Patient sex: M
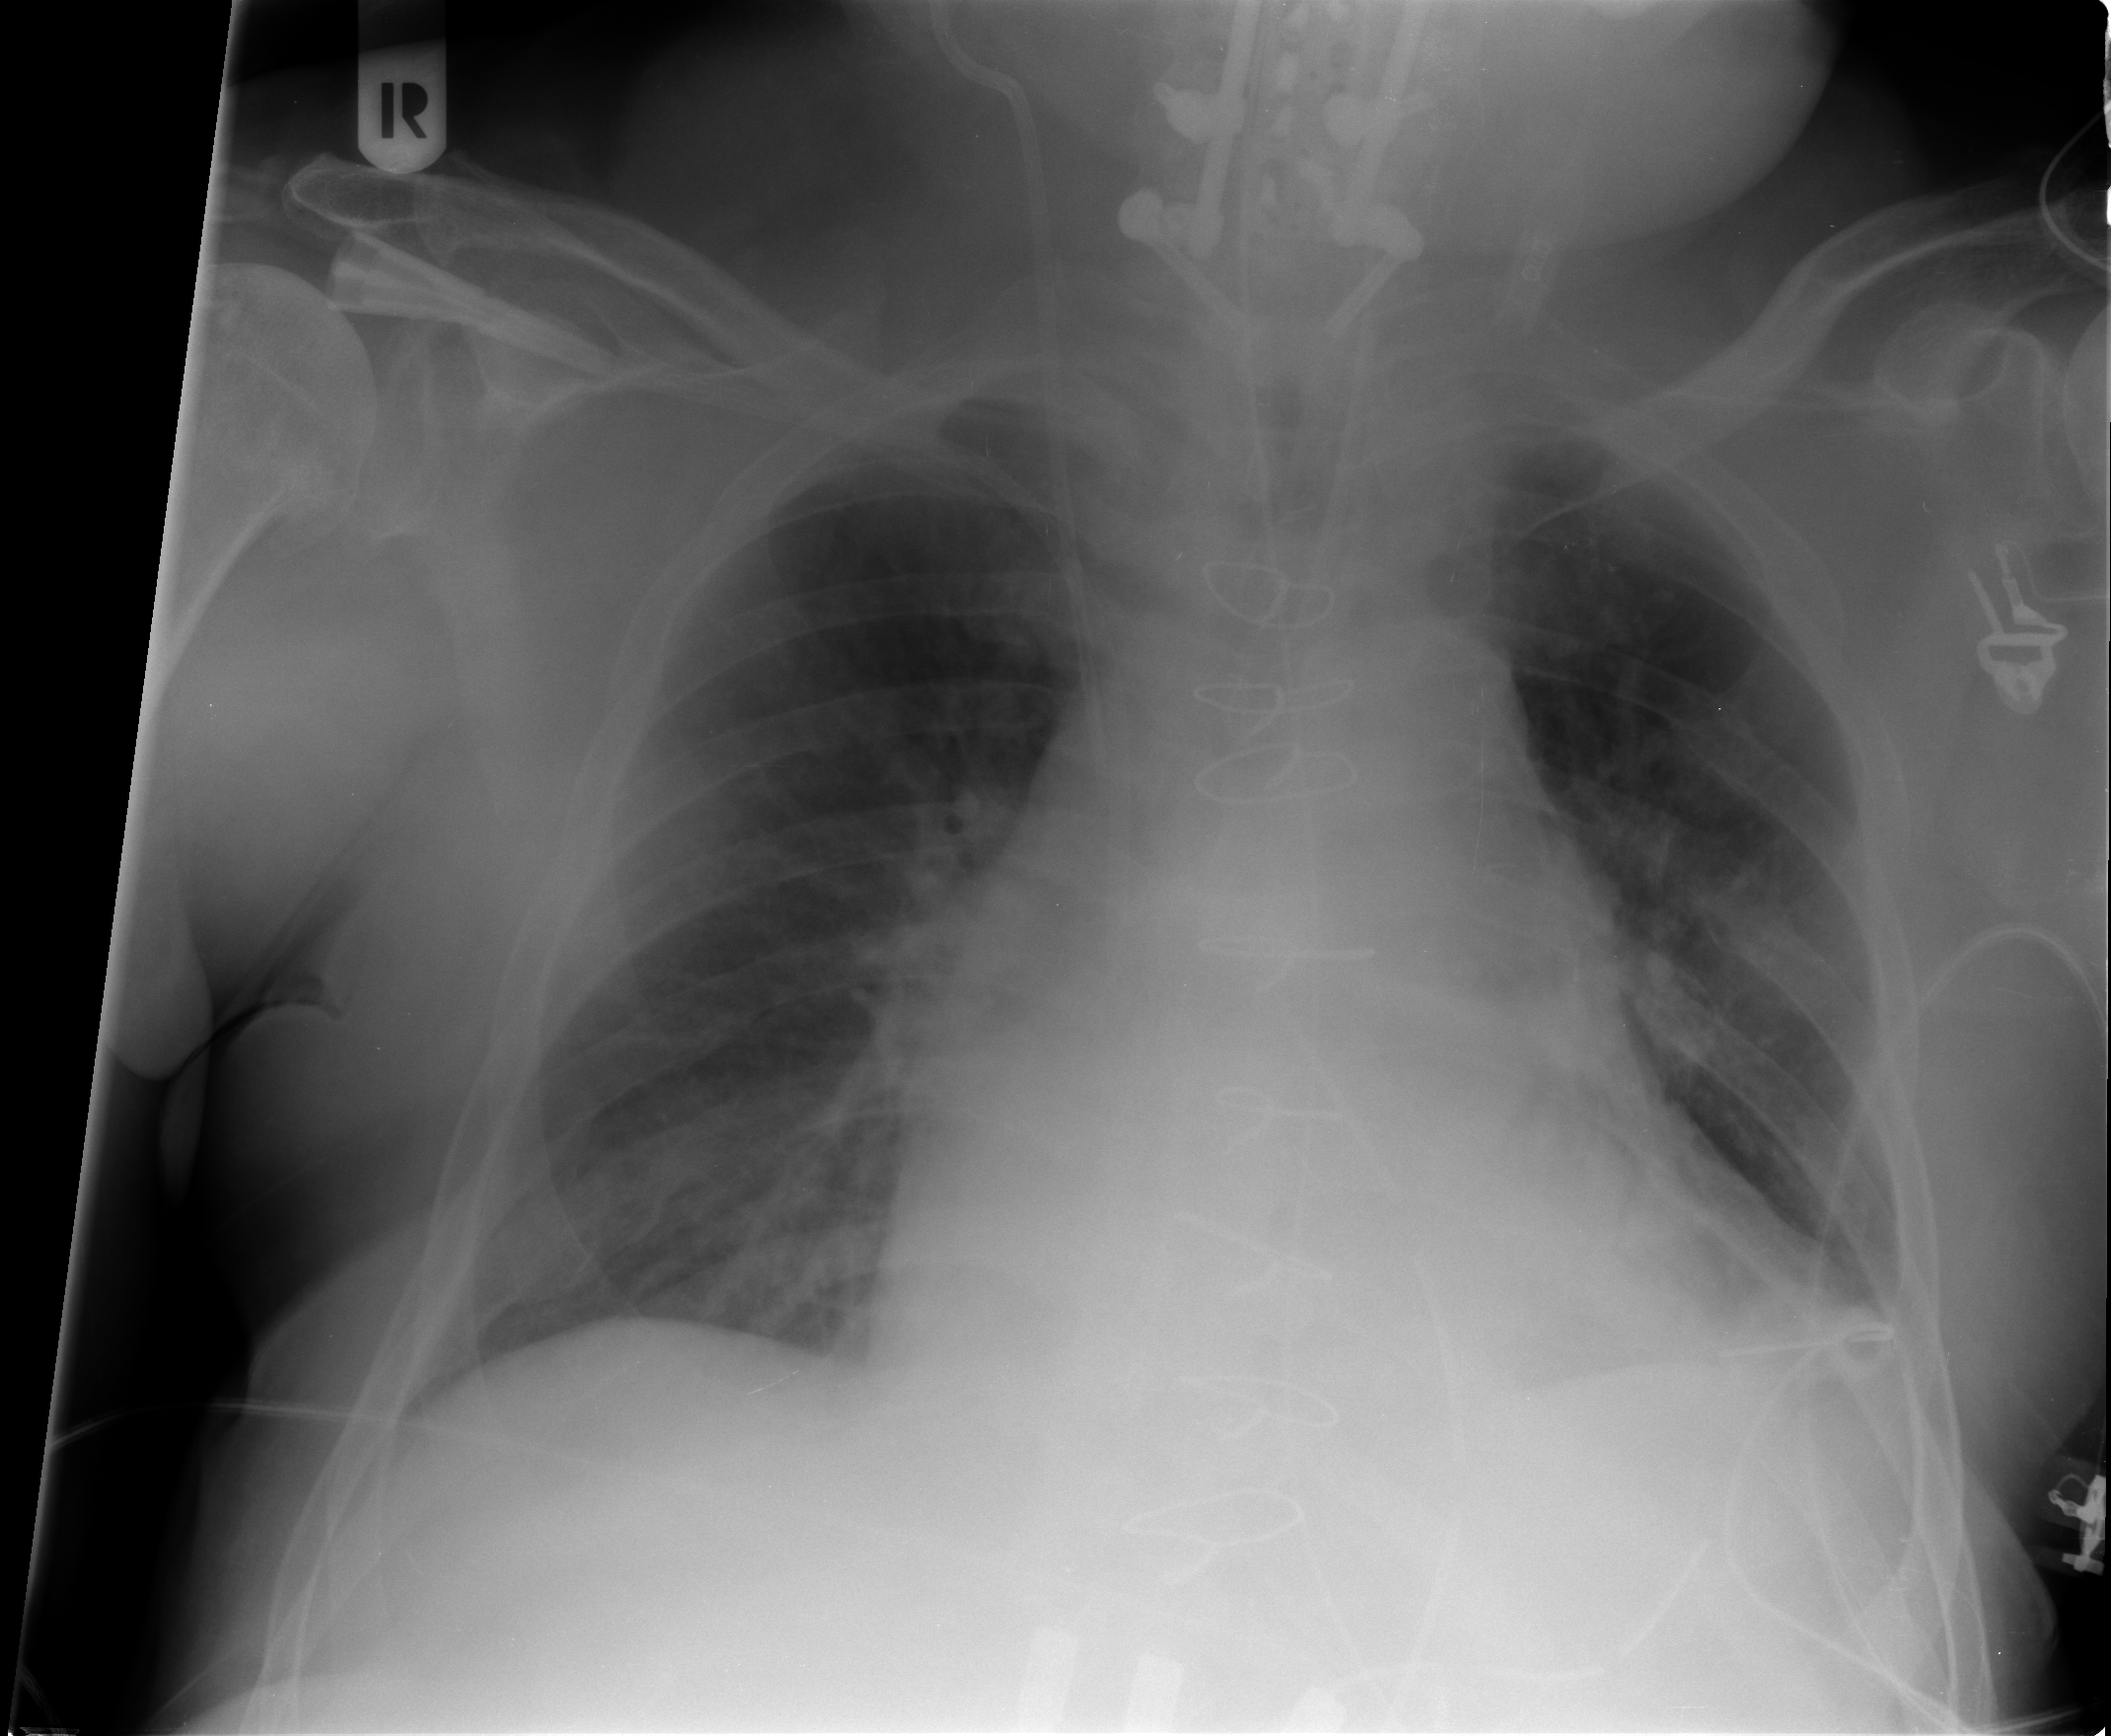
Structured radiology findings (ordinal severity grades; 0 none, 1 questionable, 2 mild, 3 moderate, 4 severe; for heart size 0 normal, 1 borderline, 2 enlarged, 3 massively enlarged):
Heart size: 2
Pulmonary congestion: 1
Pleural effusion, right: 0
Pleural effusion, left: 0
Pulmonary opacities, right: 0
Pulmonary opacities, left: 0
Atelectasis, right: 0
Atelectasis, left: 2